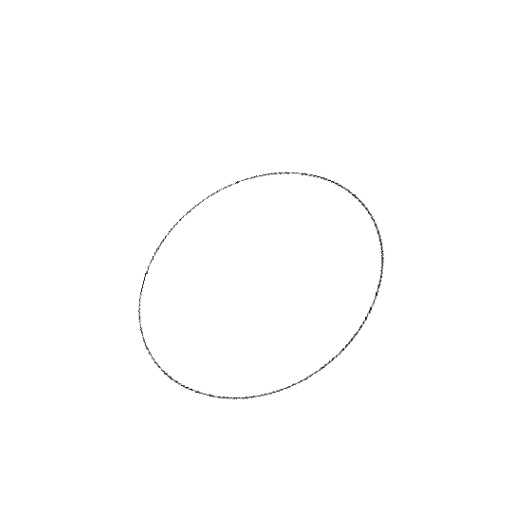
Crossing number: 0